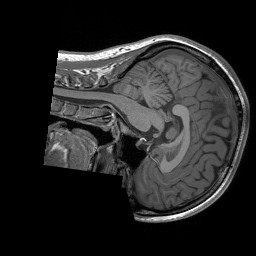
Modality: T1w
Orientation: sagittal
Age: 21
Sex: female
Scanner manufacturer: siemens
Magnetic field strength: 3 T
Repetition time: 1.9 s
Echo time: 0.00243 s